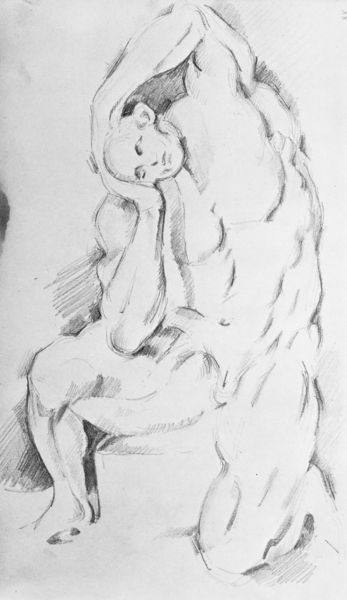
Titel: nach l’Écorché (Skizzenbuch A.I.C. S. 20)
Künstler: Paul Cézanne
Institution: Chicago, The Art Institute
Schlagwörter: akt, kopf, mann, nackt, schatten, grob, bewegung, grau, skizze, zeichnung, arm, arme, augen, mensch, ohren, beine, bein, papier, studie, muskeln, sport, rodin, knie, muskulös, penis, groß, schraffur, knien, bleistift, muskel, knieend, kitsch, muskulatur, akrobatik, graphit, bleistiftskizze, der denker, arno bräker, anatonmie